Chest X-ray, AP view. Patient: 28 years old, sex M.
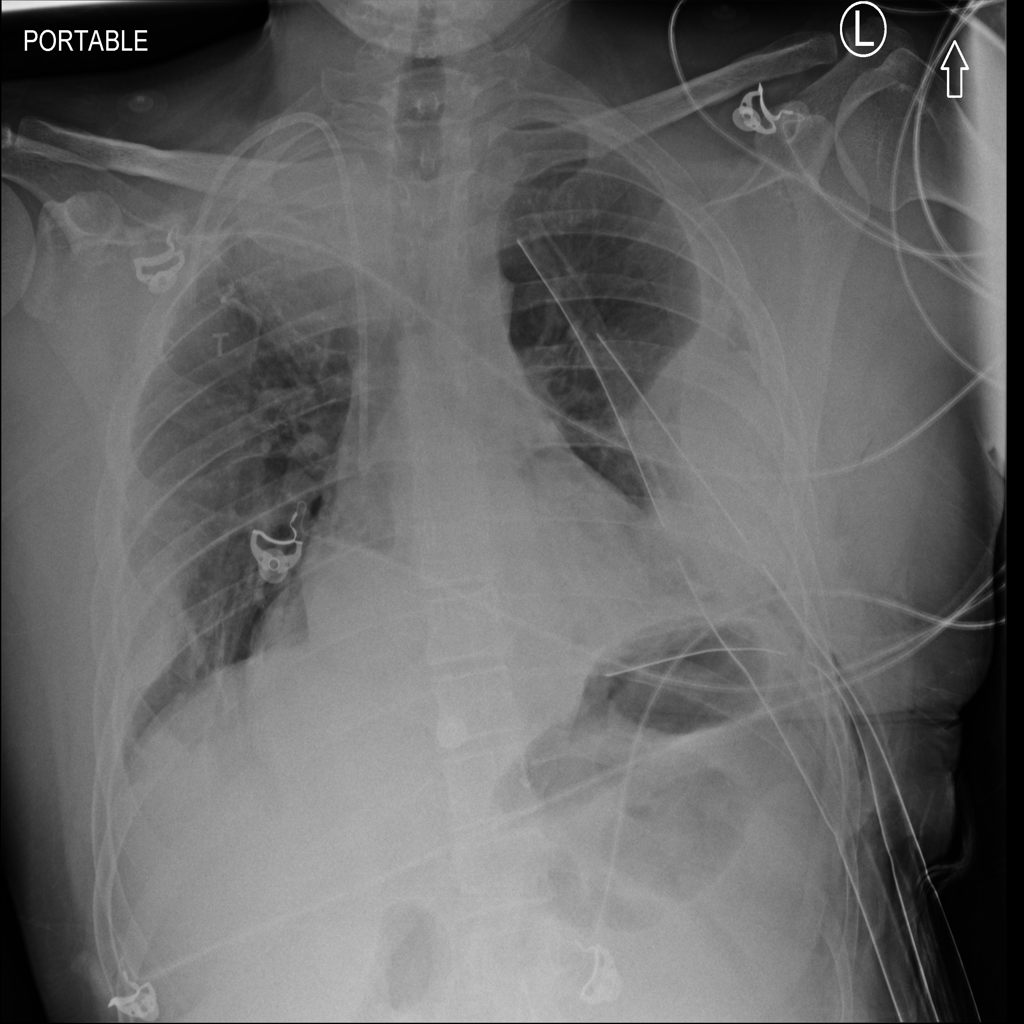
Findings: Atelectasis, Effusion, Mass